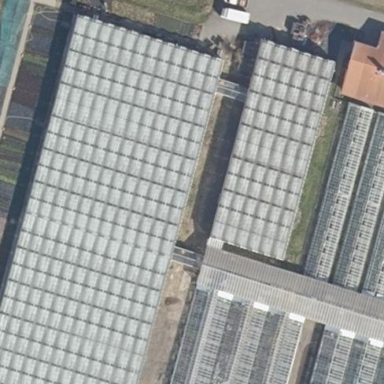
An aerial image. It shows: Greenhouse used for horticulture.